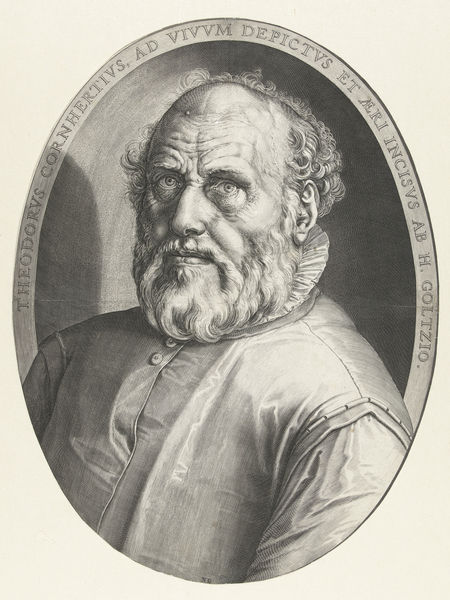
Titel: Portret van Dirck Volckertsz. Coornhert
Künstler: Hendrick Goltzius
Standort: Amsterdam
Institution: Rijksmuseum
Schlagwörter: mann, schatten, weiß, grau, mund, nase, ohr, schwarz, stirn, blick, alt, bart, jacke, augen, falten, gesicht, kragen, vollbart, ärmel, bildnis, portrait, porträt, haare, lippen, seide, oval, schrift, brauen, glatze, knöpfe, alter, kupferstich, latein, pickel, theodorus, 16. jahrhundert, goltzius, hendrik goltzius, cornhertius